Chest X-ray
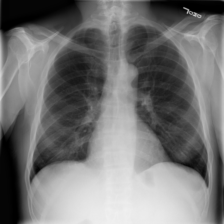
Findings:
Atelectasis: negative
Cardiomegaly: negative
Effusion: negative
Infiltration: positive
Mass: negative
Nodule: negative
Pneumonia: negative
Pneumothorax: negative
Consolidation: negative
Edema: negative
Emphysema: negative
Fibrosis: negative
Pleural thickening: negative
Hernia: negative